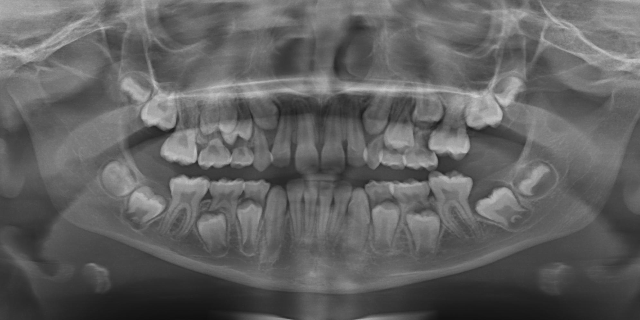
child